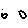
Label: smiley face